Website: lowes
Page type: review-order
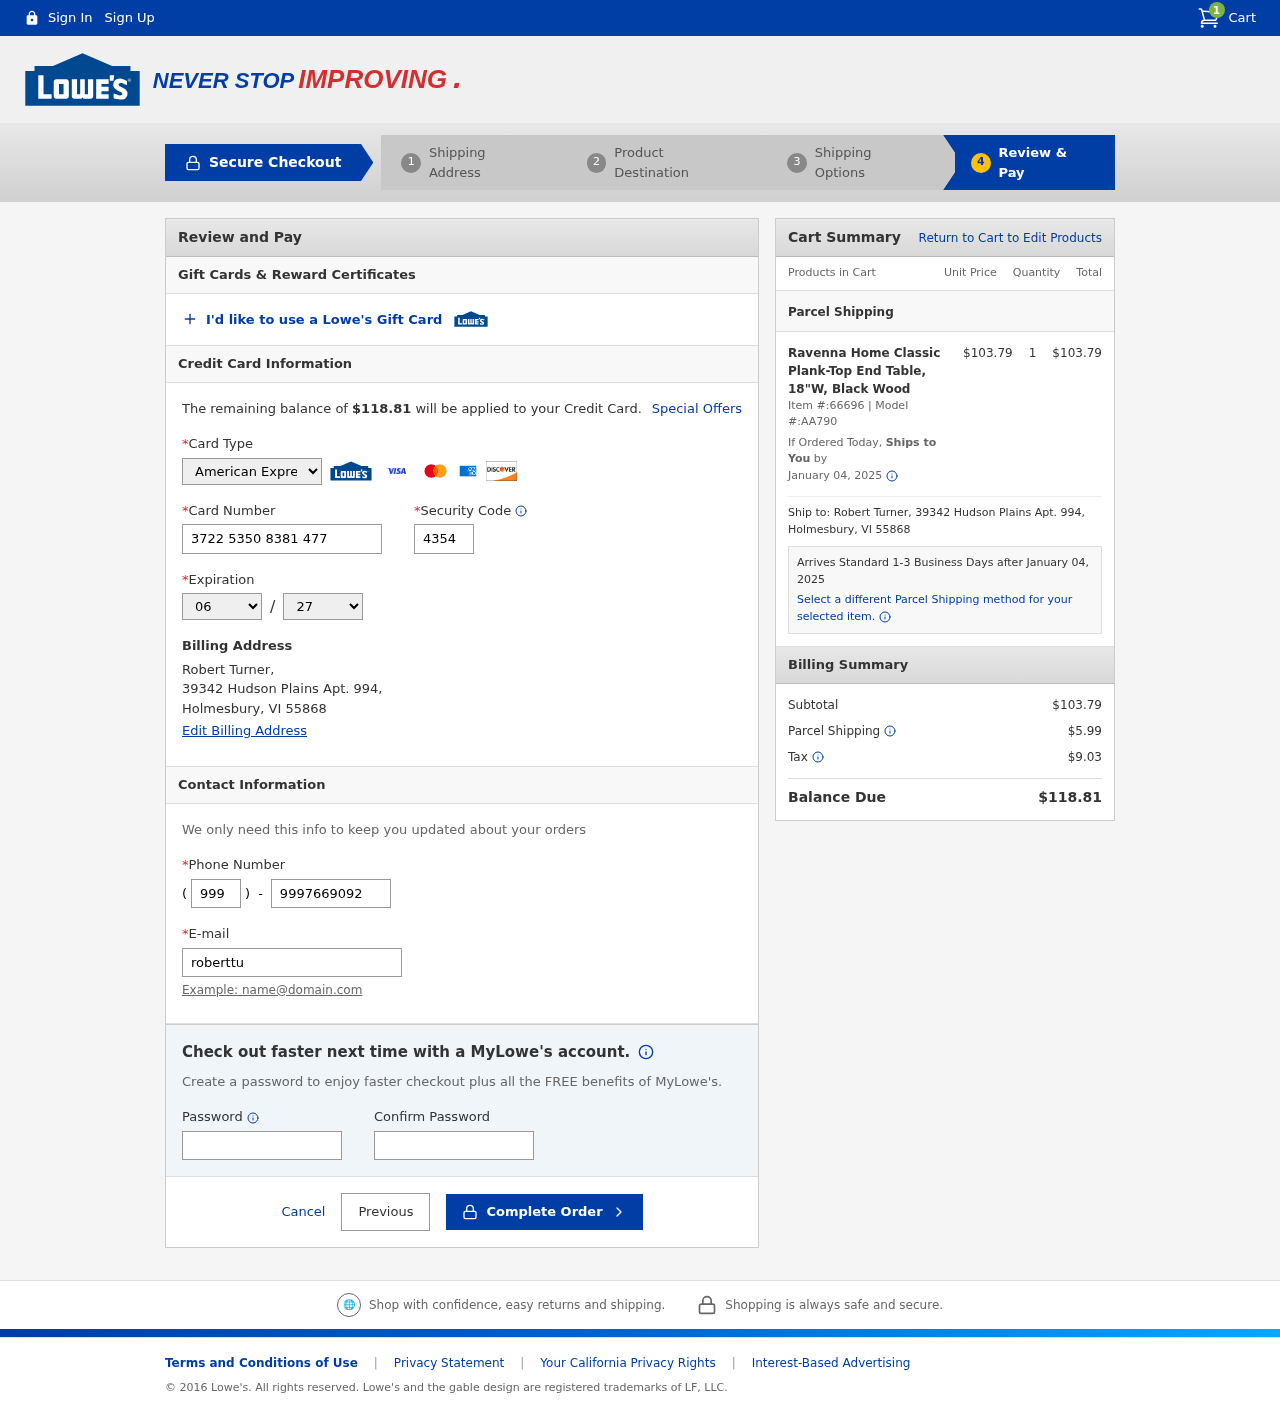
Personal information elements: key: PII_CARD_CVV
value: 4354
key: PII_CARD_EXPIRY_MONTH
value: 06
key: PII_CARD_EXPIRY_YEAR
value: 27
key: PII_CARD_NUMBER
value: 3722 5350 8381 477
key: PII_CARD_TYPE
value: American Express
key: PII_CITY
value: Holmesbury
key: PII_EMAIL
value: robertturner@yahoo.com
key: PII_FULLNAME
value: Robert Turner,
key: PII_PHONE
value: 9997669092
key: PII_PHONE_AREA
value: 999
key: PII_POSTCODE
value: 55868
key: PII_STATE_ABBR
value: VI
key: PII_STREET
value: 39342 Hudson Plains Apt. 994,
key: PII_FULLNAME2
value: Robert Turner
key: PII_STREET2
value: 39342 Hudson Plains Apt. 994
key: PII_CITY_STATE_ZIP2
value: Holmesbury, VI 55868
Product elements: key: PRODUCT1_NAME
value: Ravenna Home Classic Plank-Top End Table, 18"W, Black Wood
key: PRODUCT1_PRICE
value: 103.79
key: PRODUCT1_QUANTITY
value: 1
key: PRODUCT1_ITEM_NUMBER
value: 66696
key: PRODUCT1_MODEL_NUMBER
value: AA790
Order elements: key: ORDER_NUM_ITEMS
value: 1
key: ORDER_TOTAL
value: $118.81
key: ORDER_SHIPPING_DATE
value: January 04, 2025
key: ORDER_SUBTOTAL
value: $103.79
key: ORDER_SHIPPING_DATE2
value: January 04, 2025
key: ORDER_SUBTOTAL2
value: $103.79
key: ORDER_SHIPPING_COST
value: $5.99
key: ORDER_TAX
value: $9.03